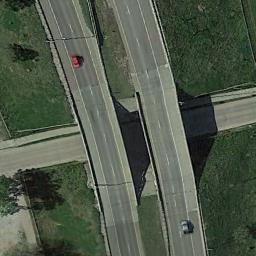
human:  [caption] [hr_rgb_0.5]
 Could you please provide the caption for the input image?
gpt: The cross-line overpass is over the road on the lawn .

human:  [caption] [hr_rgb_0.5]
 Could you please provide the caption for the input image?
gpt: There are four large trucks on the overpass .

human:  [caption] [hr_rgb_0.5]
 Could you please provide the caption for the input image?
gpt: The overpass is next to the grass with some cars .

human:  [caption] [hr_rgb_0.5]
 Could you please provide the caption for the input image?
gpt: The grass is under the overpass .

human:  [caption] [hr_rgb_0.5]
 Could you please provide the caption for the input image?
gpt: There are green meadows around the overpass .